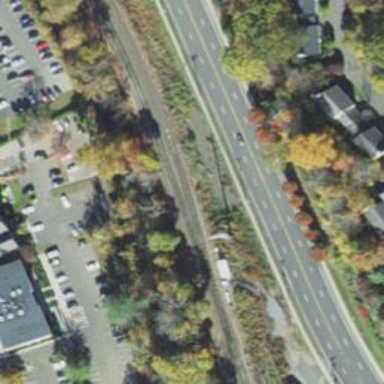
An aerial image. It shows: Railway siding for service.